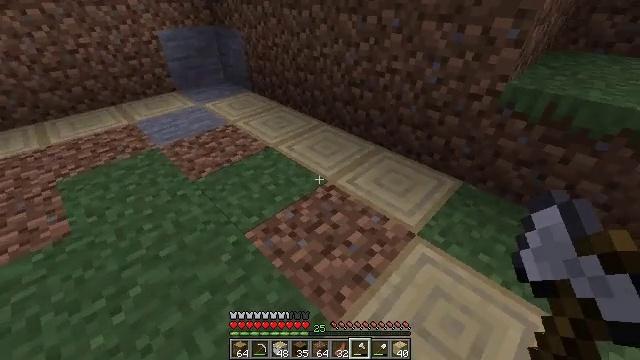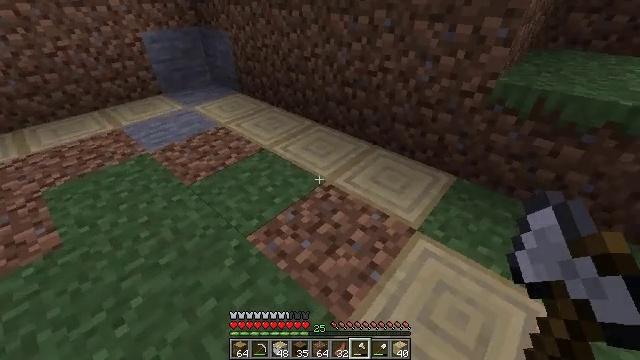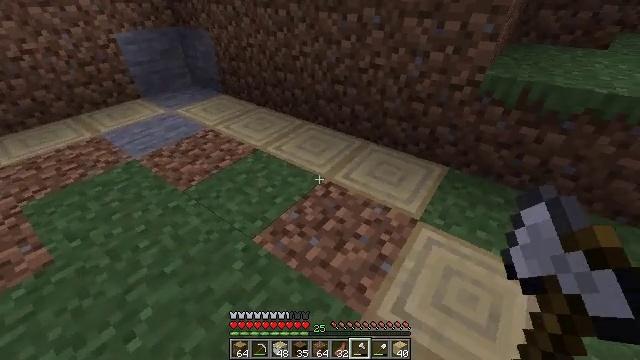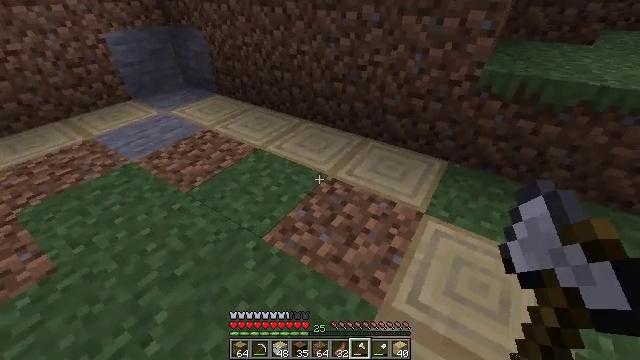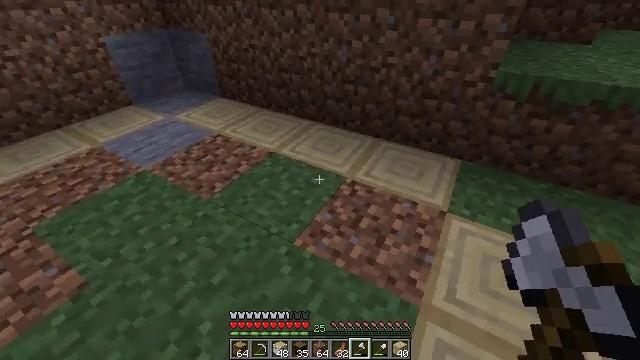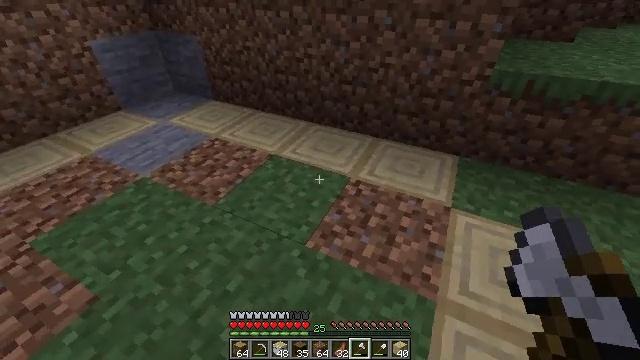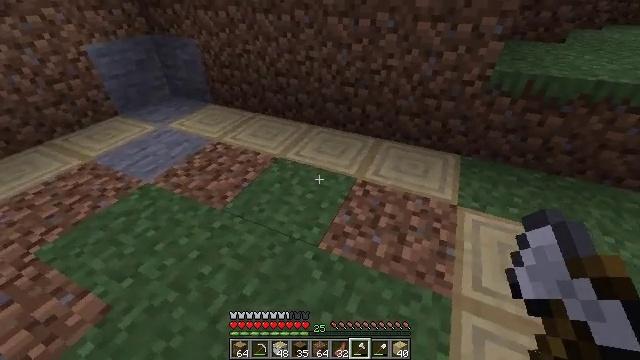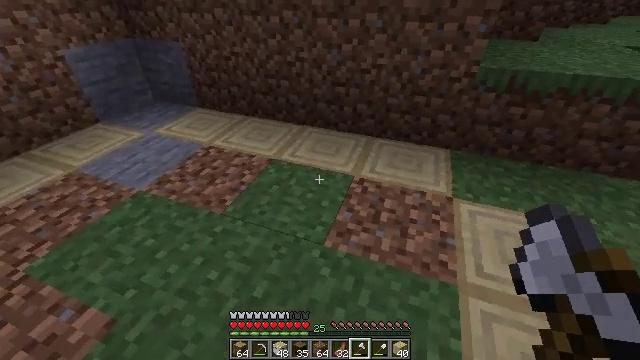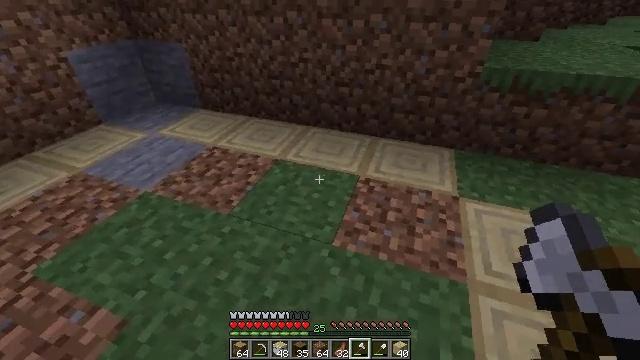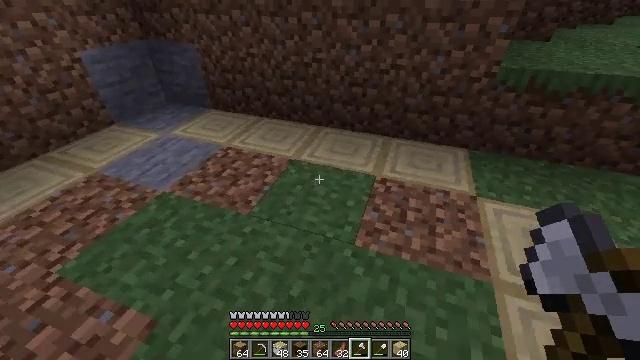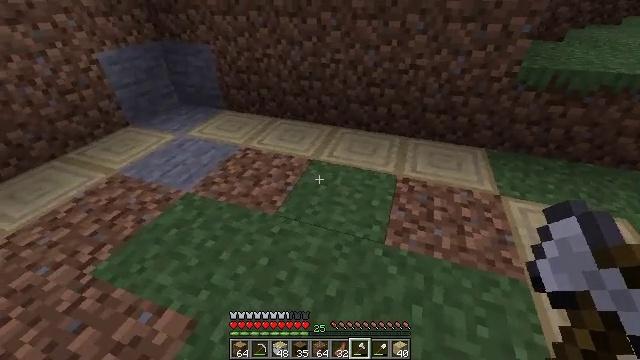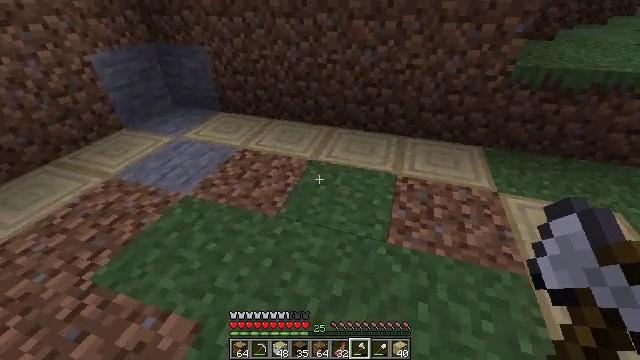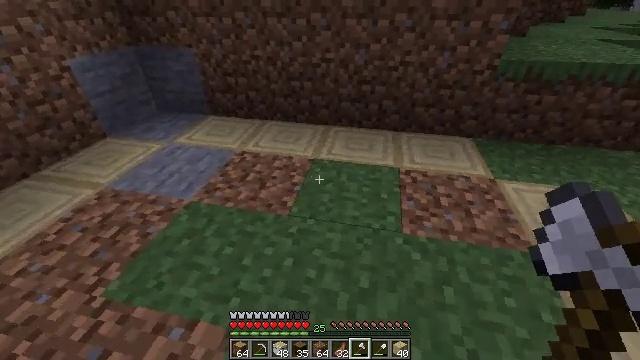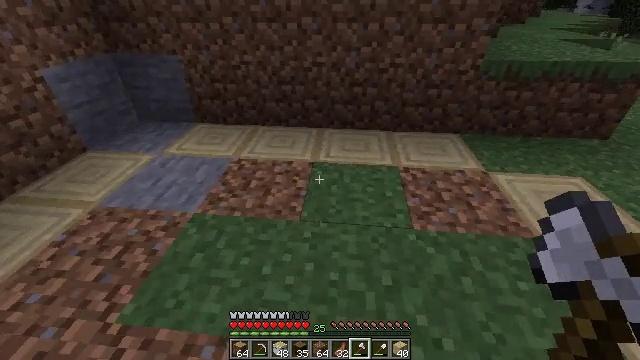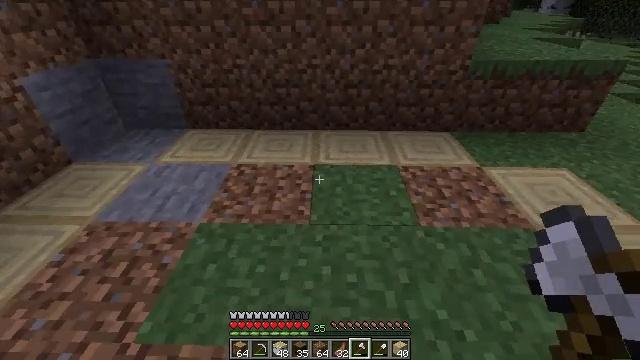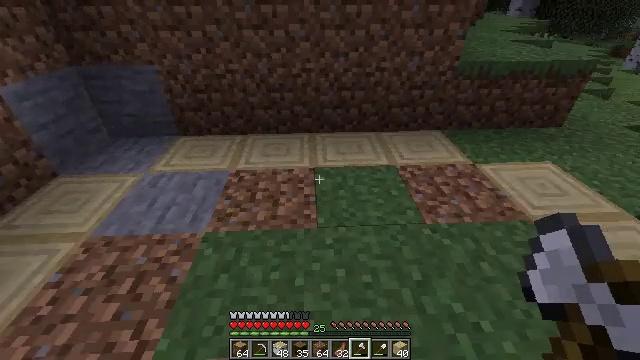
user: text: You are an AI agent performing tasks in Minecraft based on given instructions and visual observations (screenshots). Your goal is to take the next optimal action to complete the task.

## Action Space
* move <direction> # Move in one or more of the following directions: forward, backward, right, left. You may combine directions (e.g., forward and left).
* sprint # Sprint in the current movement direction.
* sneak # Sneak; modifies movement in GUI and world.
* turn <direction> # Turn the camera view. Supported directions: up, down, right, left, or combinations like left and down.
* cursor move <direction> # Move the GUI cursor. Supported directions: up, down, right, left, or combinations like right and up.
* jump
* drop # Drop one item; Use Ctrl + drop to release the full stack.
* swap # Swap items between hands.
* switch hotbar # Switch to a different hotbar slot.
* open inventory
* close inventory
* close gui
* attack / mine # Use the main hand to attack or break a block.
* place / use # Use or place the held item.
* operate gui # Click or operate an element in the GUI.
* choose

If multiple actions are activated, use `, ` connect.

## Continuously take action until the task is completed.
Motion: motion action
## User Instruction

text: Obtain the stripped birch log for building.
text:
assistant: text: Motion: move left, turn right
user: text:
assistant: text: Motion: move left, turn right
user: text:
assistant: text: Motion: move left, turn right
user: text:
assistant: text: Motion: move left, turn right
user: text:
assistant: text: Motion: move left, turn right
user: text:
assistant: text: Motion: turn right
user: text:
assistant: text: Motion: turn right
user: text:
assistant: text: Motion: move left
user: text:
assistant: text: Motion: move left
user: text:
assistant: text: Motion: move left
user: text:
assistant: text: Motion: move left, turn right
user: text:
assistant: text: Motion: move left, turn right
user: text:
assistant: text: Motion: move left, turn right
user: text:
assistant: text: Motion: move left, turn right
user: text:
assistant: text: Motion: move left, turn right
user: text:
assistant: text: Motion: turn right
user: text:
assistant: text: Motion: turn right
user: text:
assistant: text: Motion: turn right
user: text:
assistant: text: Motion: turn right
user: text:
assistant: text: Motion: turn right
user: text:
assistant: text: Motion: move right, turn right
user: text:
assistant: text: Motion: move right, turn right
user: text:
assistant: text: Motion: move right
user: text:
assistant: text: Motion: move right
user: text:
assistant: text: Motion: move right
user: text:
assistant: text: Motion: move right
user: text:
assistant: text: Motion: move right
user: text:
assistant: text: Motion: no_op
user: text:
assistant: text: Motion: no_op
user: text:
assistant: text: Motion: no_op